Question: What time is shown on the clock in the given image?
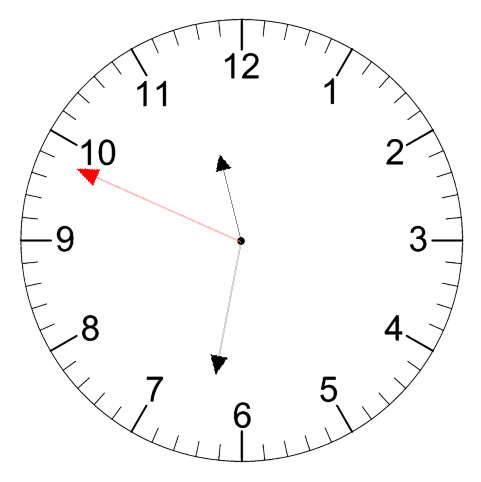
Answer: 11:31:49